Question: I don't know what happened.
The code works perfectly, but the Xcode do not prompt the code hint any more.
When you cmd + left click a type like UITableView, 'Symbol Not Found'

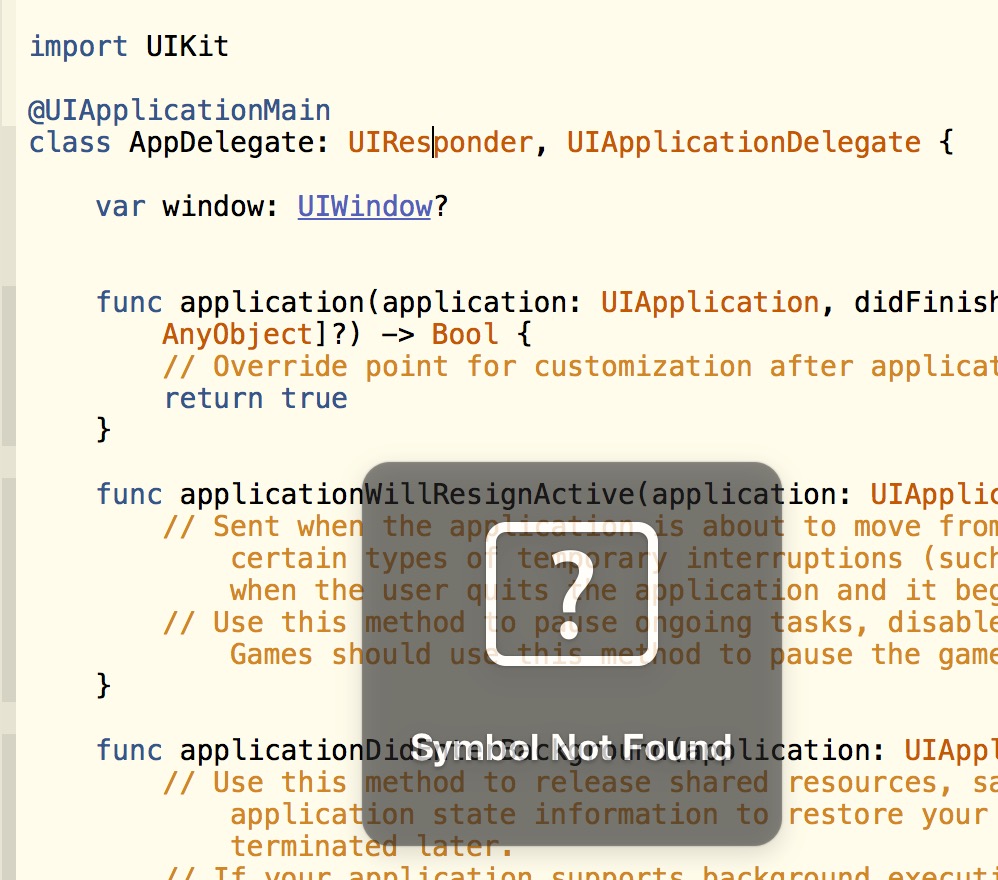
Answer: It happens sometimes because of corrupted delivered data. Go to 'Xcode->Preferences->Locations', then click on the little arrow to locate the folder of "Delivered data" in Finder. Delete all contents in that folder, then restart Xcode.